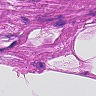
Metastatic tissue present: no